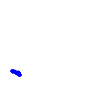
Particle: electron